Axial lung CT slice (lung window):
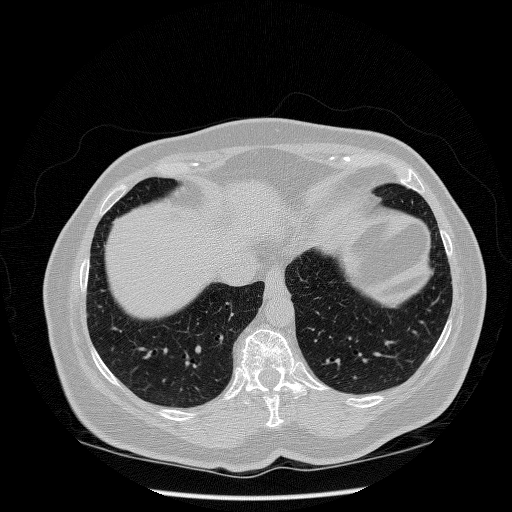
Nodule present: no